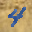
Label: 4